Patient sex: M
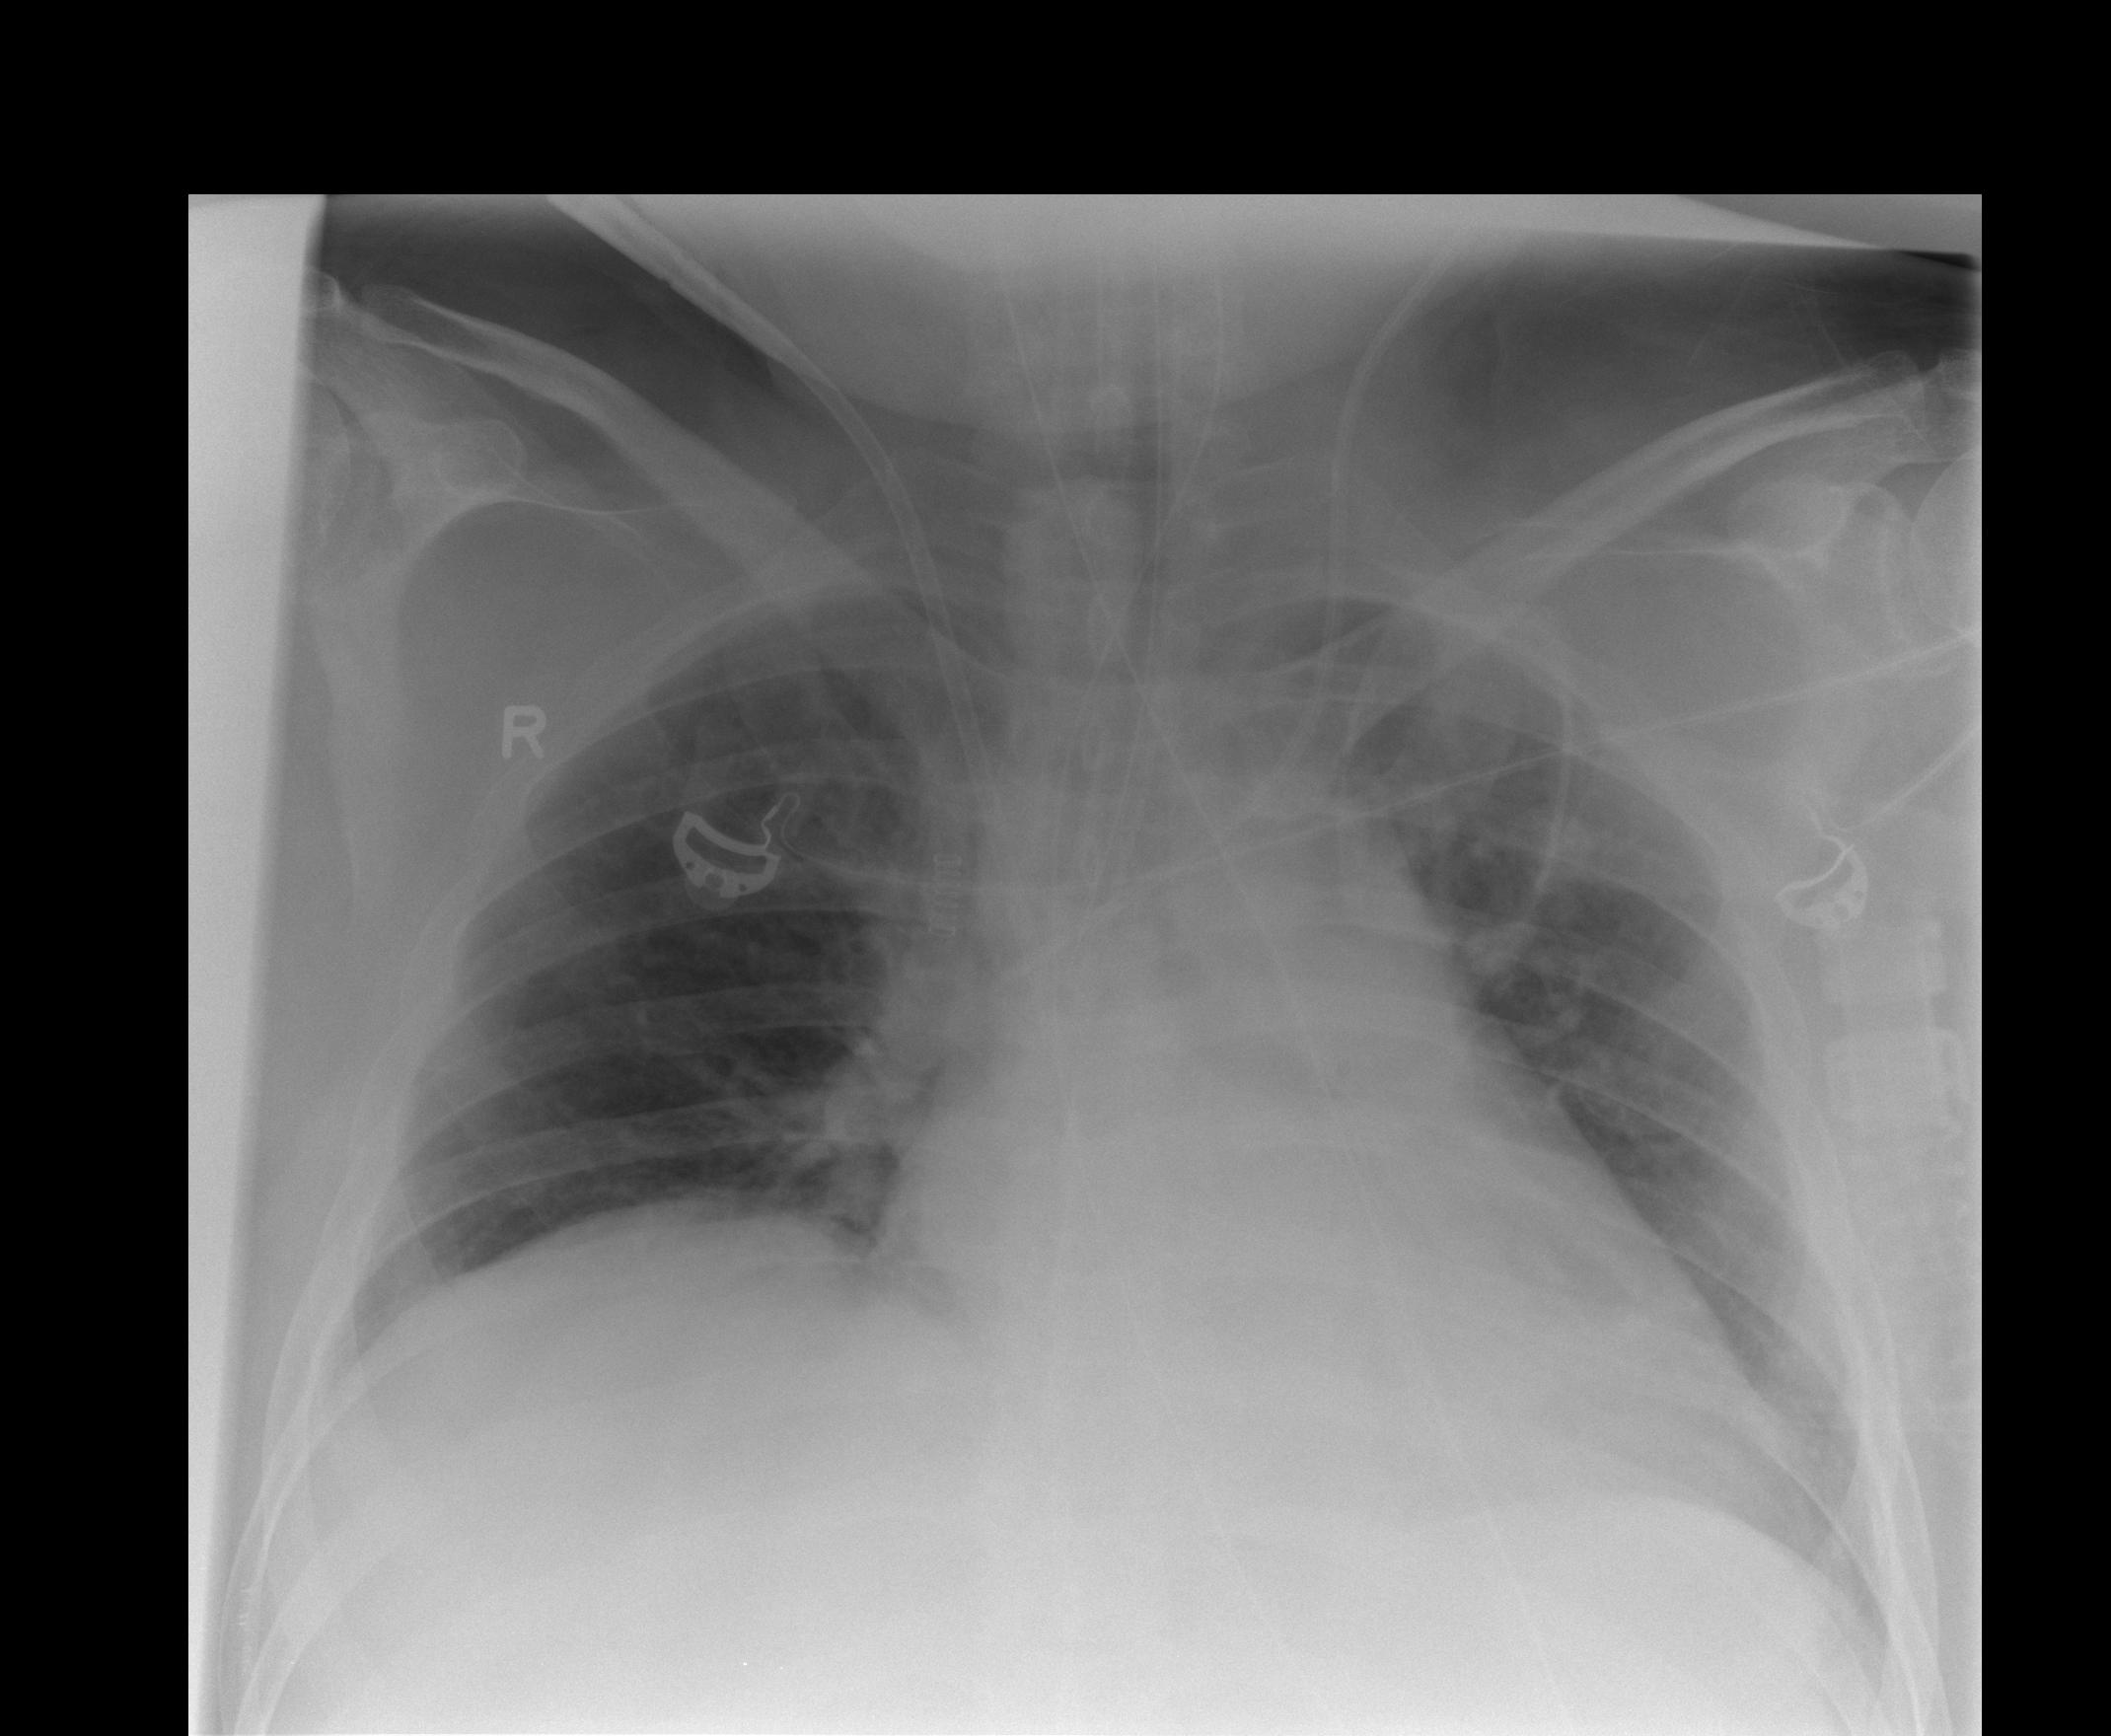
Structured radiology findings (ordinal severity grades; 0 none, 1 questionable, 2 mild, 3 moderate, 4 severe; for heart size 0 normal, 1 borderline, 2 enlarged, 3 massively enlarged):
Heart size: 2
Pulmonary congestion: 1
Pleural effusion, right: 0
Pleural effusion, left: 0
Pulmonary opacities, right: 0
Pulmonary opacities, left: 0
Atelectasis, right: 0
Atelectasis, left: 0